Field crop: maize
Growth stage: 2
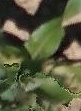
Species: maize